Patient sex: F
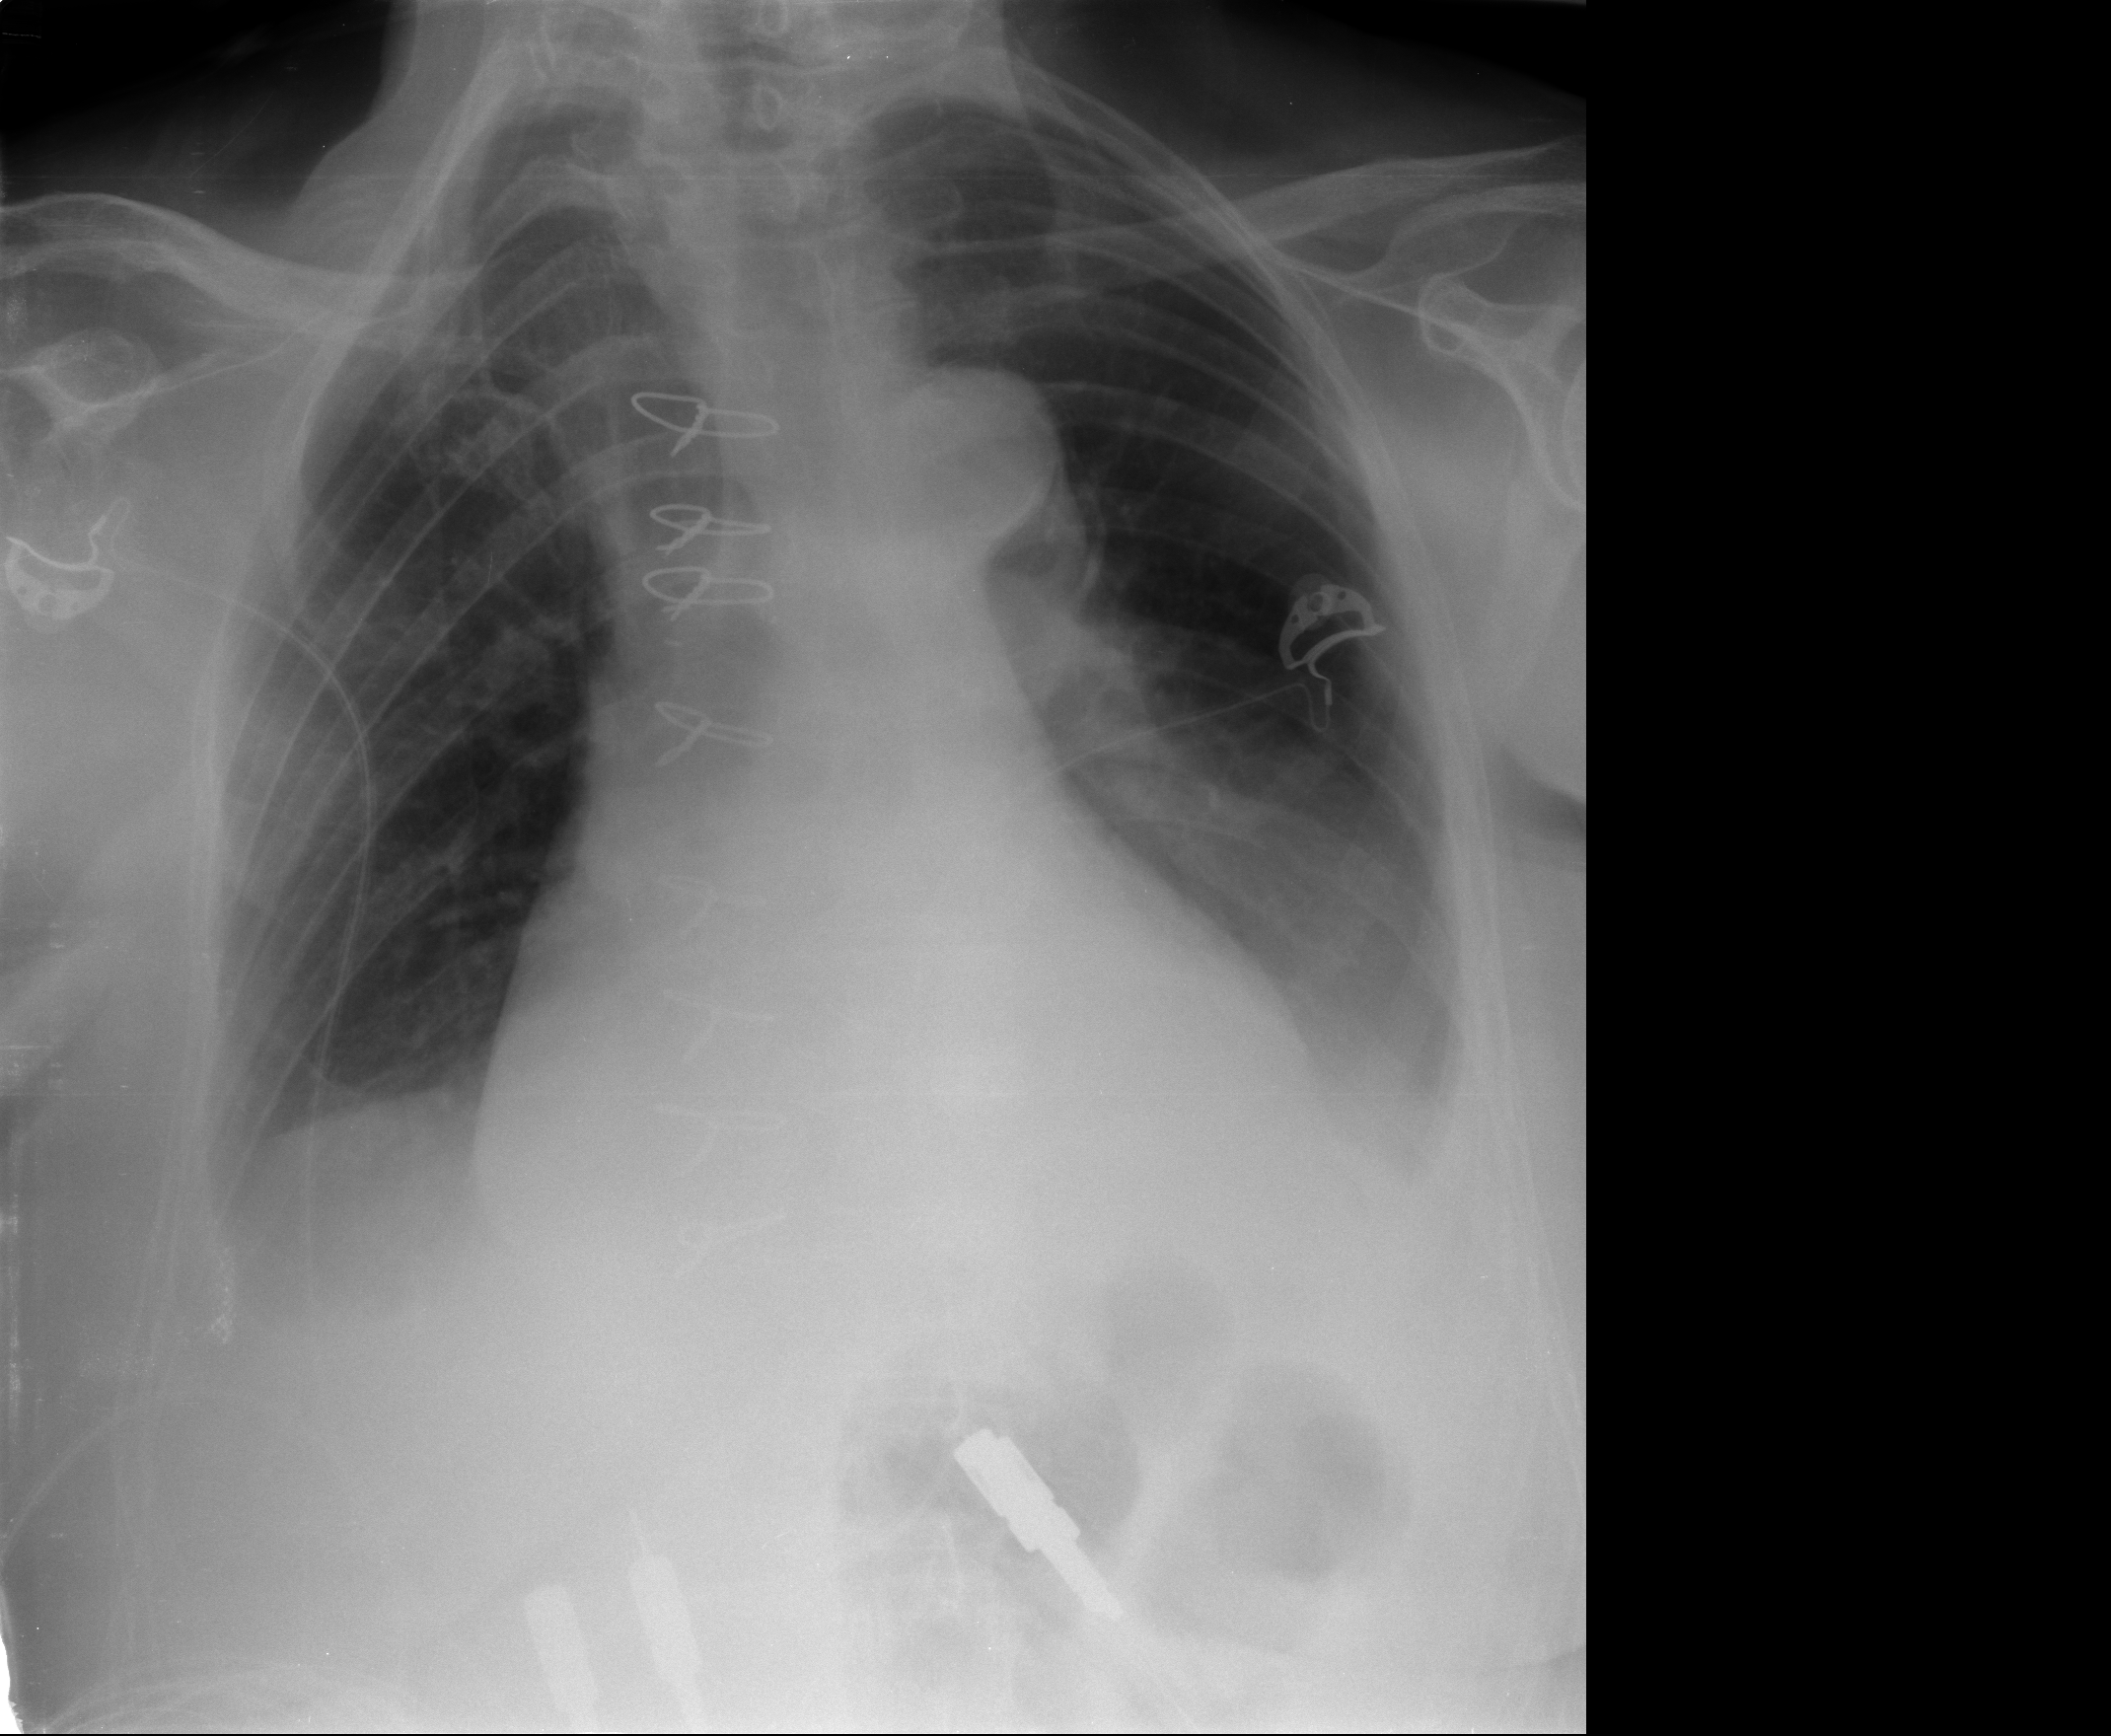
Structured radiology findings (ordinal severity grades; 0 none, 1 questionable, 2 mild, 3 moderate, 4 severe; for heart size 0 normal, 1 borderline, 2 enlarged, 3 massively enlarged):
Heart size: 2
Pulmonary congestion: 0
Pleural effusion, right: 2
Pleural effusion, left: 2
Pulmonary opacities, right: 0
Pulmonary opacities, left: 0
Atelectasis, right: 2
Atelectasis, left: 2